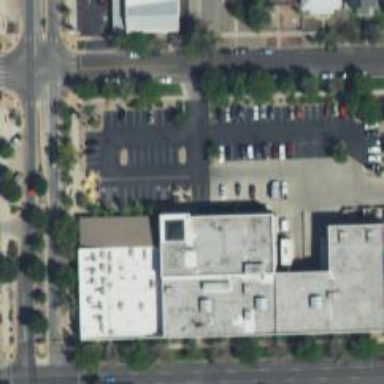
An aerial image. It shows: Parking space.